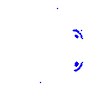
Particle: electron